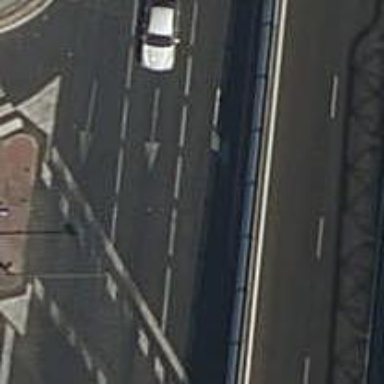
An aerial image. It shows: Road with traffic signals.